Field crop: maize
Growth stage: 2
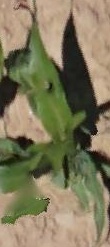
Species: maize